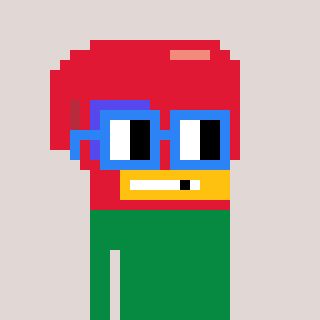
a pixel art character with square blue glasses, a boxing glove-shaped head and a green-colored body on a warm background